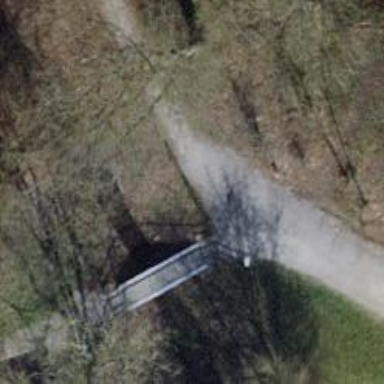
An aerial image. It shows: Unpaved footway.